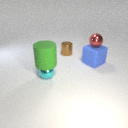
large blue rubber cube below small red metal sphere